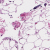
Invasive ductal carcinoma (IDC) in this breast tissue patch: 0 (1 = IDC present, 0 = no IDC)